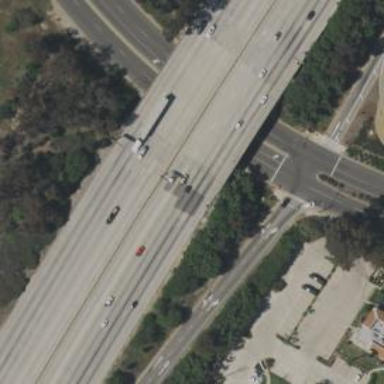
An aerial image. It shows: Motorway bridge.